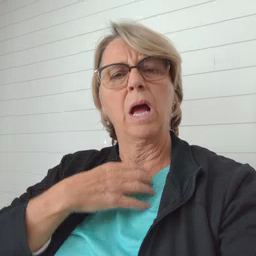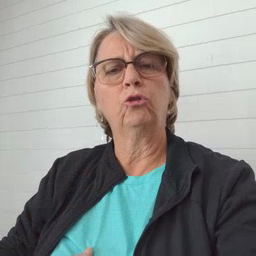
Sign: hungry